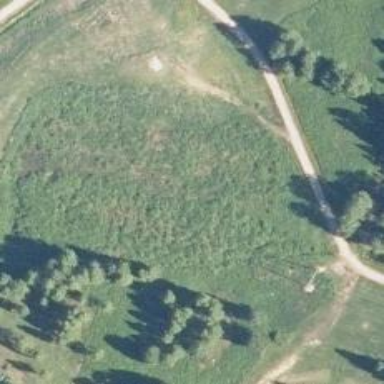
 specifically designed for the sport of disc golf."